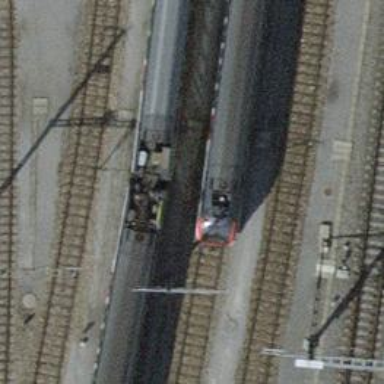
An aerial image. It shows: Railway siding with one electrified track and contact line for powering the train.